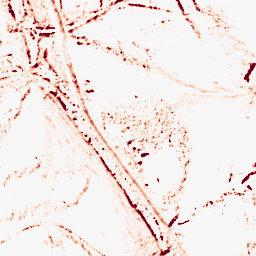
Category: morphological
Decomposition family: morphological_diamond
Decomposition parameters: operation: opening
radius: 3
Upsampling method: bilinear
Upsampling parameters: scale: 2
Upsampling scale: 2